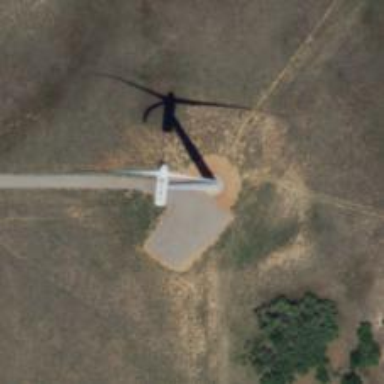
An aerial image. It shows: Wind generator powered by horizontal-axis wind turbine.